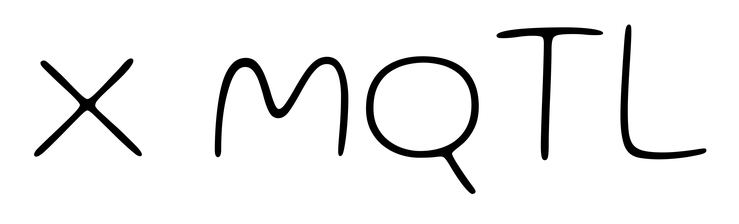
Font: Gluten_Thin